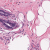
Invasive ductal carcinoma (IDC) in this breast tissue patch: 0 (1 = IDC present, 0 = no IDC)